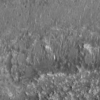
Label: not_dusty